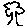
Label: tree